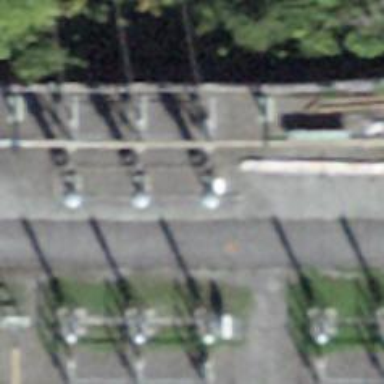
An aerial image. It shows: Endpoint of substation.